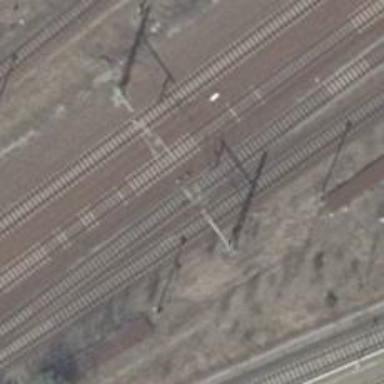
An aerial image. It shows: Railway track with contact line for electrification.